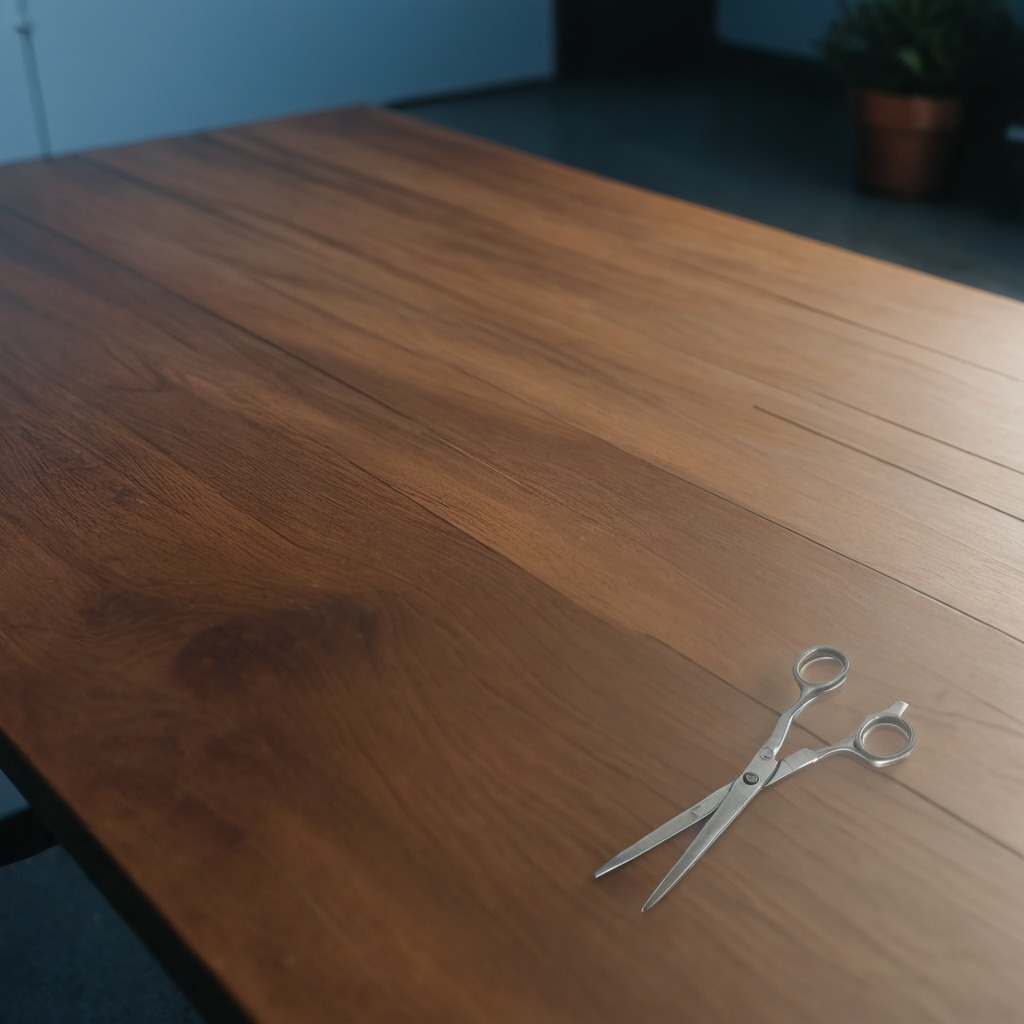
A scissor is lying on a table.